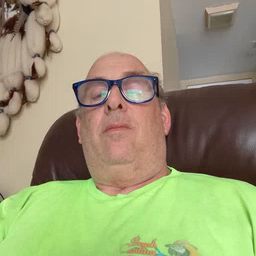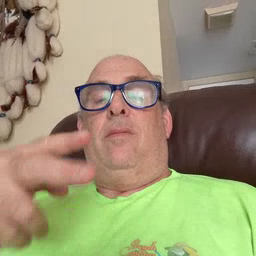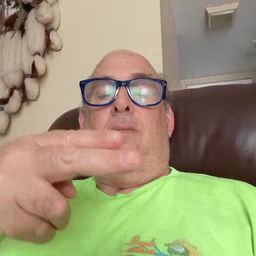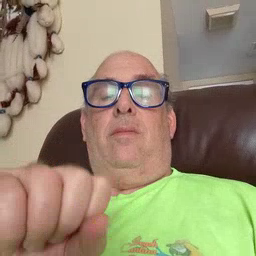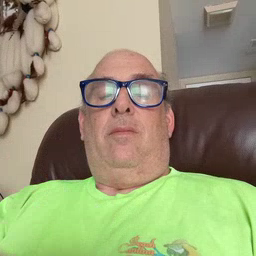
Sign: scissors